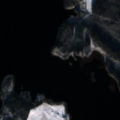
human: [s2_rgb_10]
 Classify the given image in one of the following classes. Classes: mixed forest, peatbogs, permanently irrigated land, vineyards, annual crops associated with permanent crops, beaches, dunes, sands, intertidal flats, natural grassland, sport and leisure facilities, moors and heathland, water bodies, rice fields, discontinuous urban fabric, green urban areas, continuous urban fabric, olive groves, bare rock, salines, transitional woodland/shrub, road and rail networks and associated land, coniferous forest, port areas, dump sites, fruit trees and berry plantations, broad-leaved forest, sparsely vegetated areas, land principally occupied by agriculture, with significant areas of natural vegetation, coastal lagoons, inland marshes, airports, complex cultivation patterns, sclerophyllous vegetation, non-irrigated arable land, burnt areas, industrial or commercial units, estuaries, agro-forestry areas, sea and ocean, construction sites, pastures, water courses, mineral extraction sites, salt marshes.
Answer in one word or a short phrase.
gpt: land principally occupied by agriculture, with significant areas of natural vegetation, coniferous forest, mixed forest, water bodies